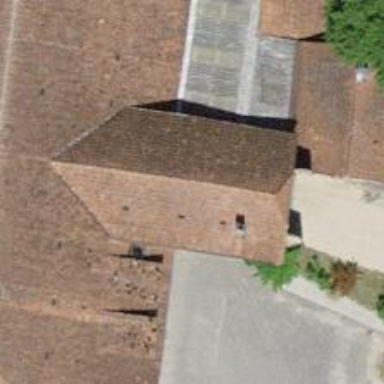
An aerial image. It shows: Farm building.